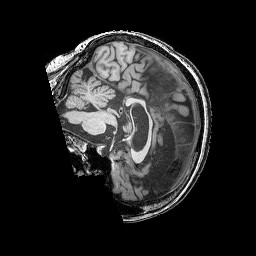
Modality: T1w
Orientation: sagittal
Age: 62
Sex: female
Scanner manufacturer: siemens
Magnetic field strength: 3 T
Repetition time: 2.25 s
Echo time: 0.00411 s